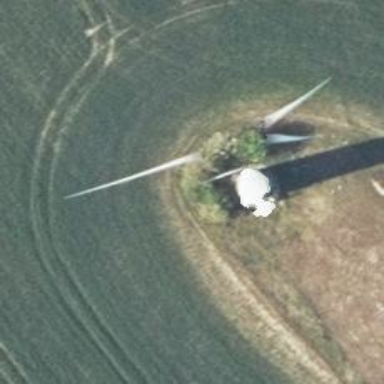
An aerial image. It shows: Wind generator powered by horizontal axis wind turbine.